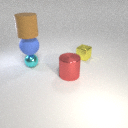
small cyan metal sphere below large blue rubber sphere